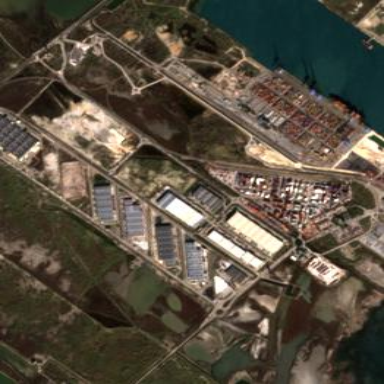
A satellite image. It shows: Industrial area.